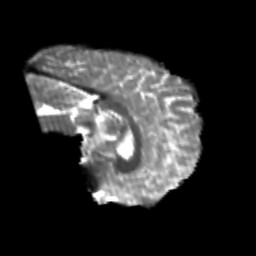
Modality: T2w
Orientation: sagittal
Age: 23
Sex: male
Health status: healthy
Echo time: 0.074 s